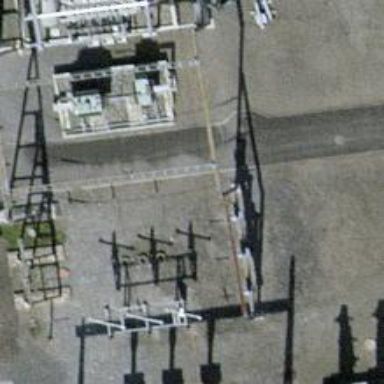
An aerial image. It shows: Three cables of power line.